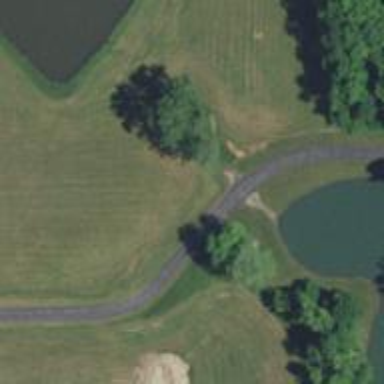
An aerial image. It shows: Driveway leading to service road.